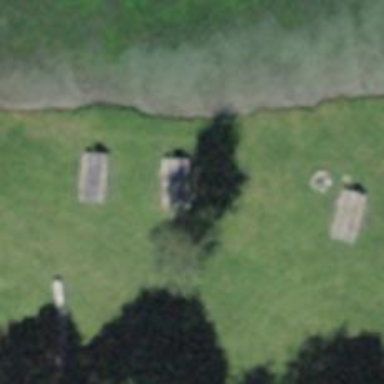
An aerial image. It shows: Picnic site for tourists.